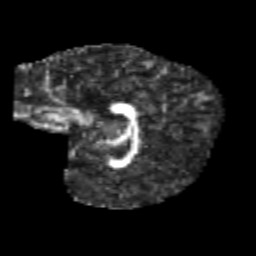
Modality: FA
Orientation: sagittal
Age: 9
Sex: female
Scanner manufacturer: siemens
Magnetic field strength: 3 T
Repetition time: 3.8 s
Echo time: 0.07 s